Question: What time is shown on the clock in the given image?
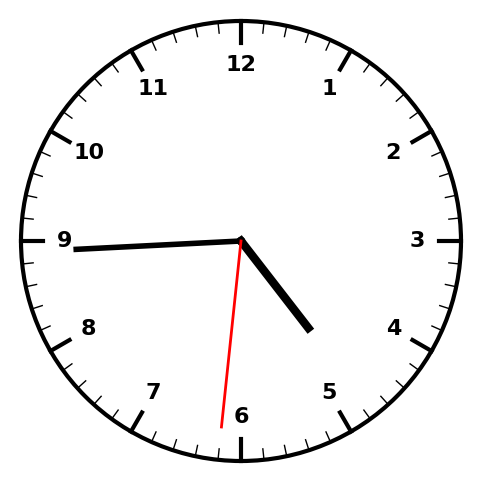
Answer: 04:44:31